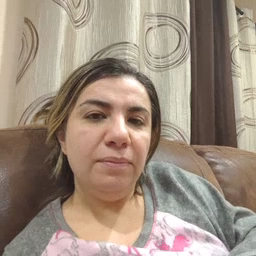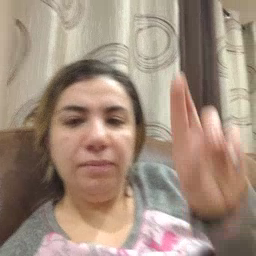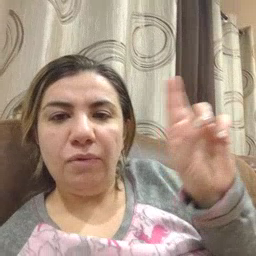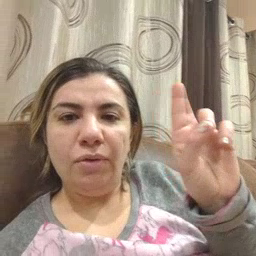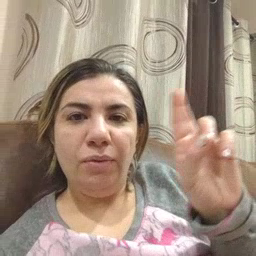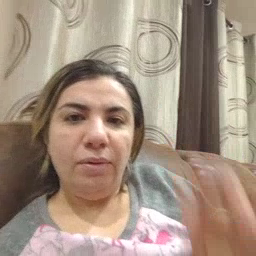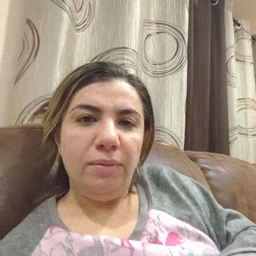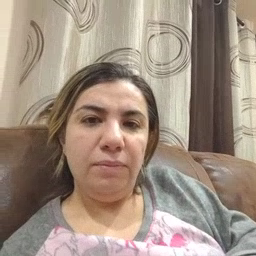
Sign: refrigerator